Interaction volume radius: 10 \u00c5
Interaction volume height: 10 \u00c5
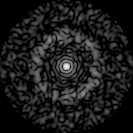
Disorder parameter: 0.844